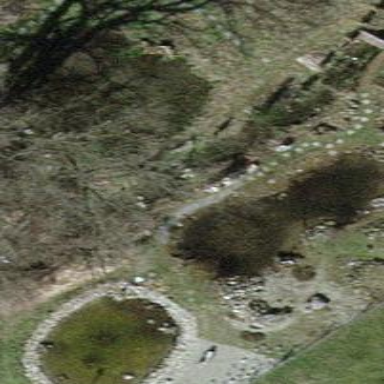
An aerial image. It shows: Peaceful pond surrounded by nature.